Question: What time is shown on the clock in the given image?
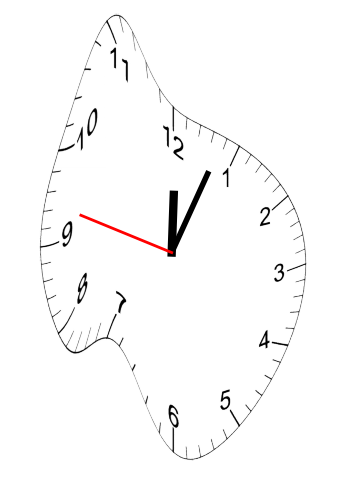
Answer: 12:03:47